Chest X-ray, PA view. Patient: 40 years old, sex F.
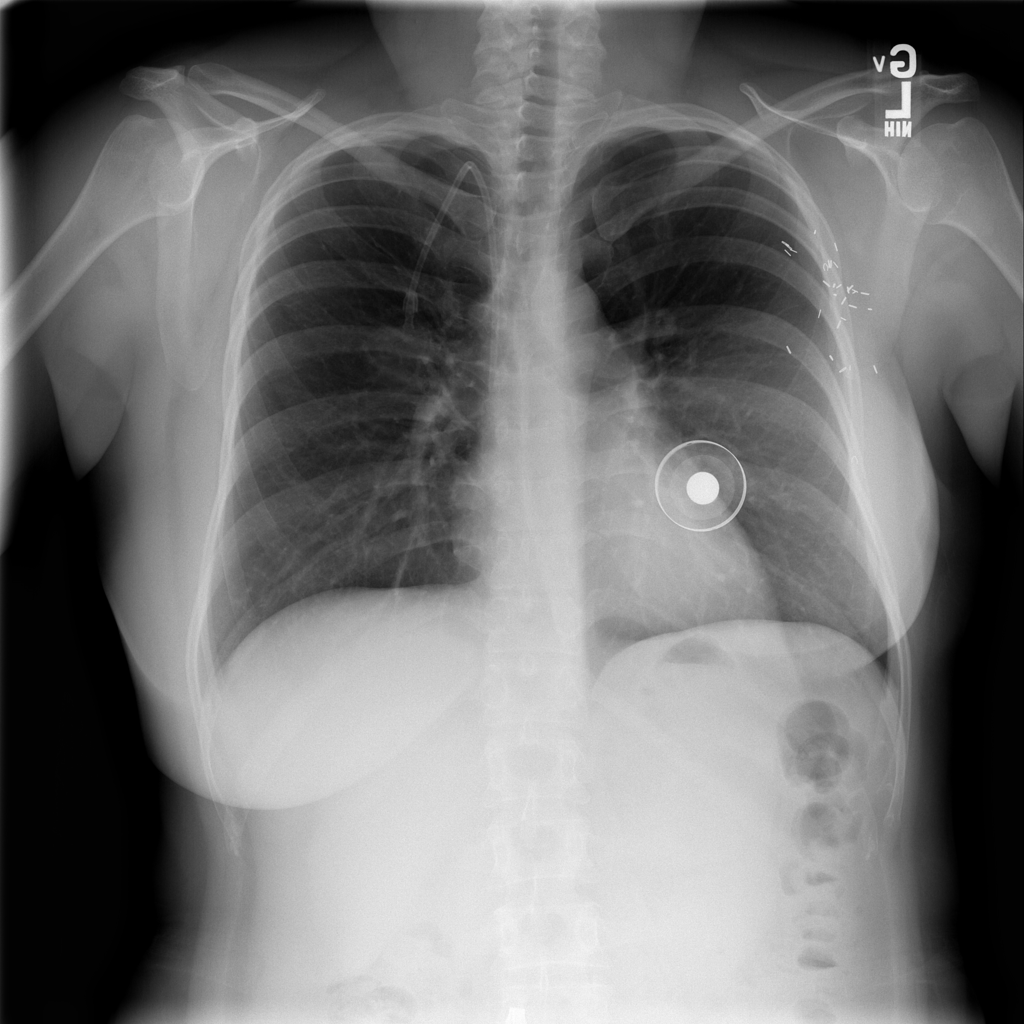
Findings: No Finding